Field crop: maize
Growth stage: 2
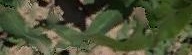
Species: maize